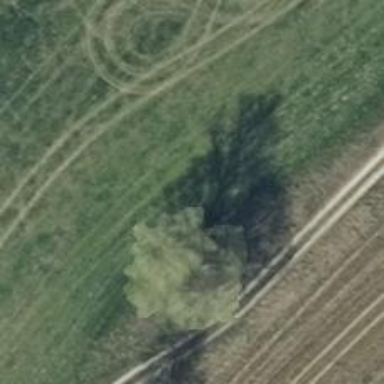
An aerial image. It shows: Deciduous broadleaved tree.